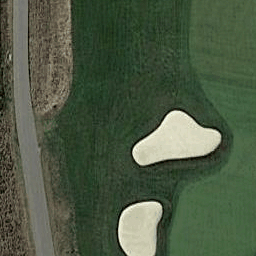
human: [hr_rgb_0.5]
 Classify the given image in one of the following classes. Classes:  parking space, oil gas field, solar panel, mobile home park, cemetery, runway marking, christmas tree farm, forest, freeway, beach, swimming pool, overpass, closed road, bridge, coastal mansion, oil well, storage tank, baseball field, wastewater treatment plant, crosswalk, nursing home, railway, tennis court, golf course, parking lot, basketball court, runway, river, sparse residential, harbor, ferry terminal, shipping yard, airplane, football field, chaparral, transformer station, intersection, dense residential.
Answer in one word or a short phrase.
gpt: golf course